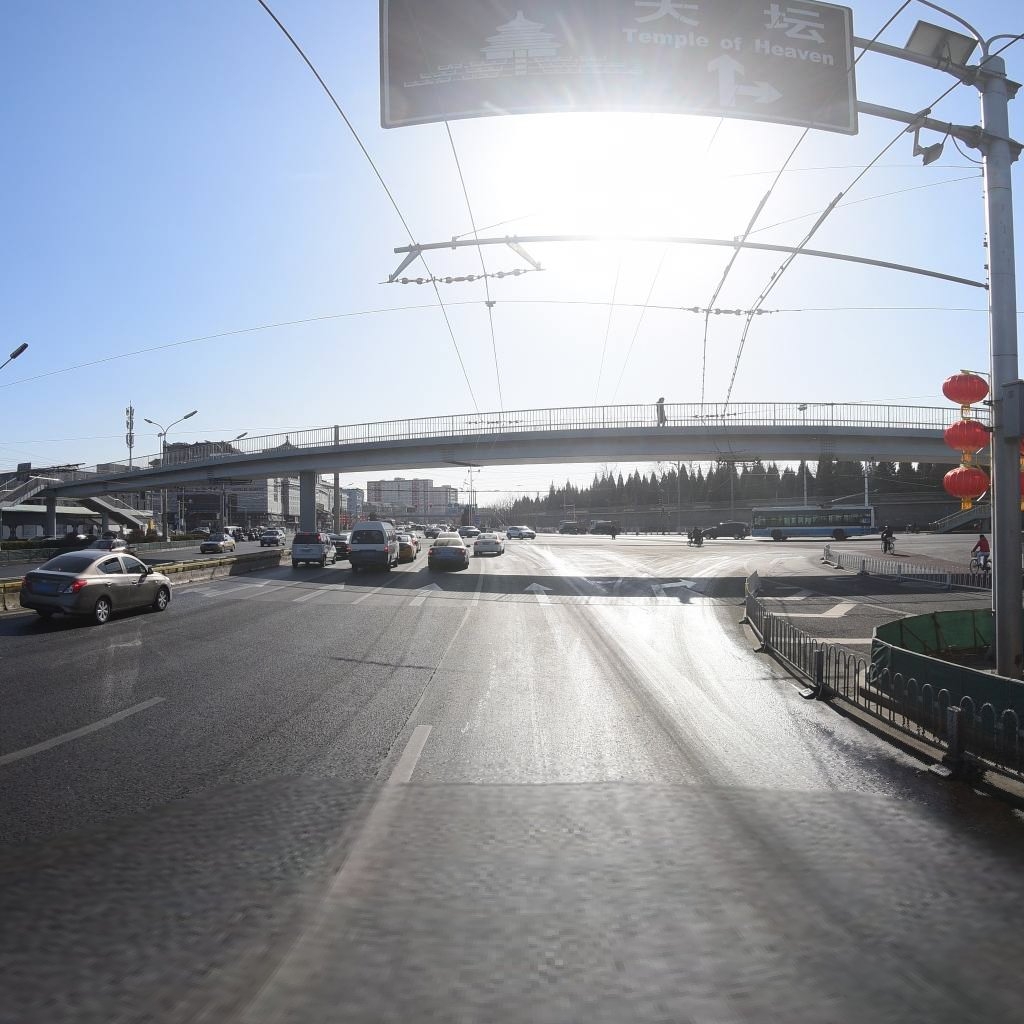
Region: Dongcheng
Road damage annotations: longitudinal crack